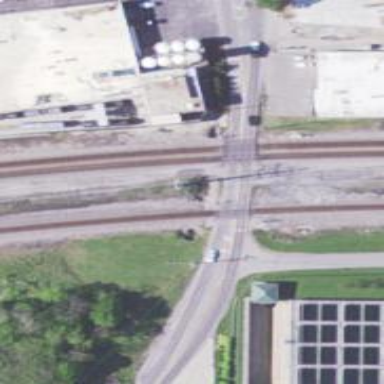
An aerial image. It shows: Railway level crossing.